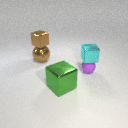
large brown metal sphere below small brown metal cube